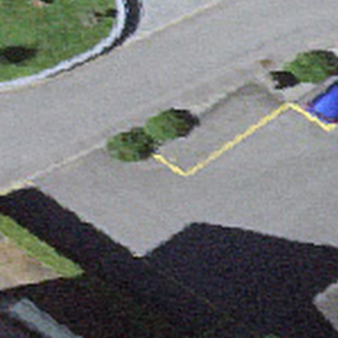
Label: other